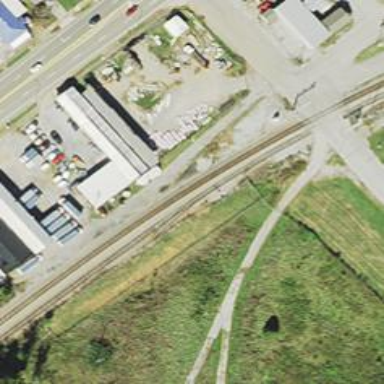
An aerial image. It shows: Railway siding for service.